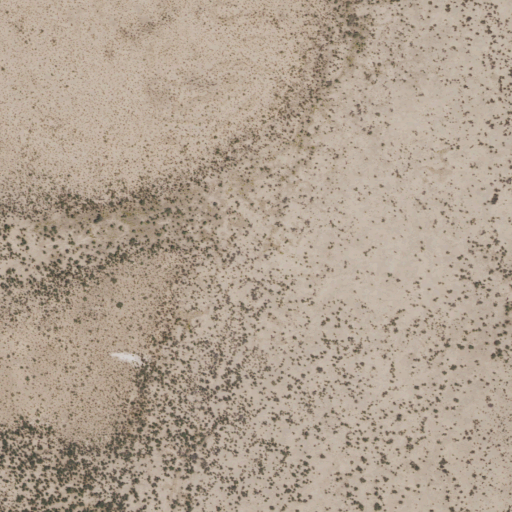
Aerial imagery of valley in Texas named Eightmile Draw containing grassland and shrub